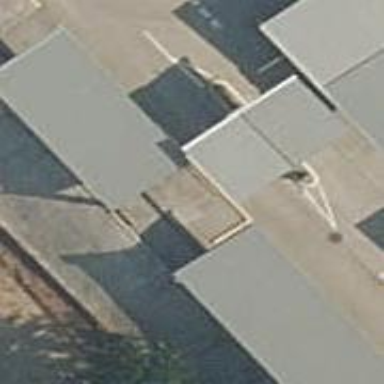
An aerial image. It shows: View of roof of building.